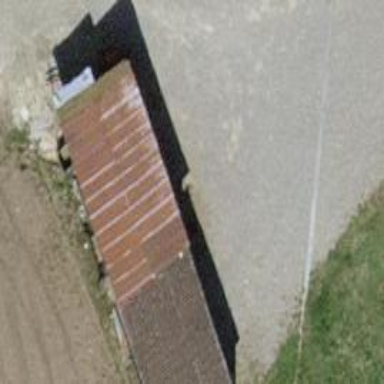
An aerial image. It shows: Farm building.